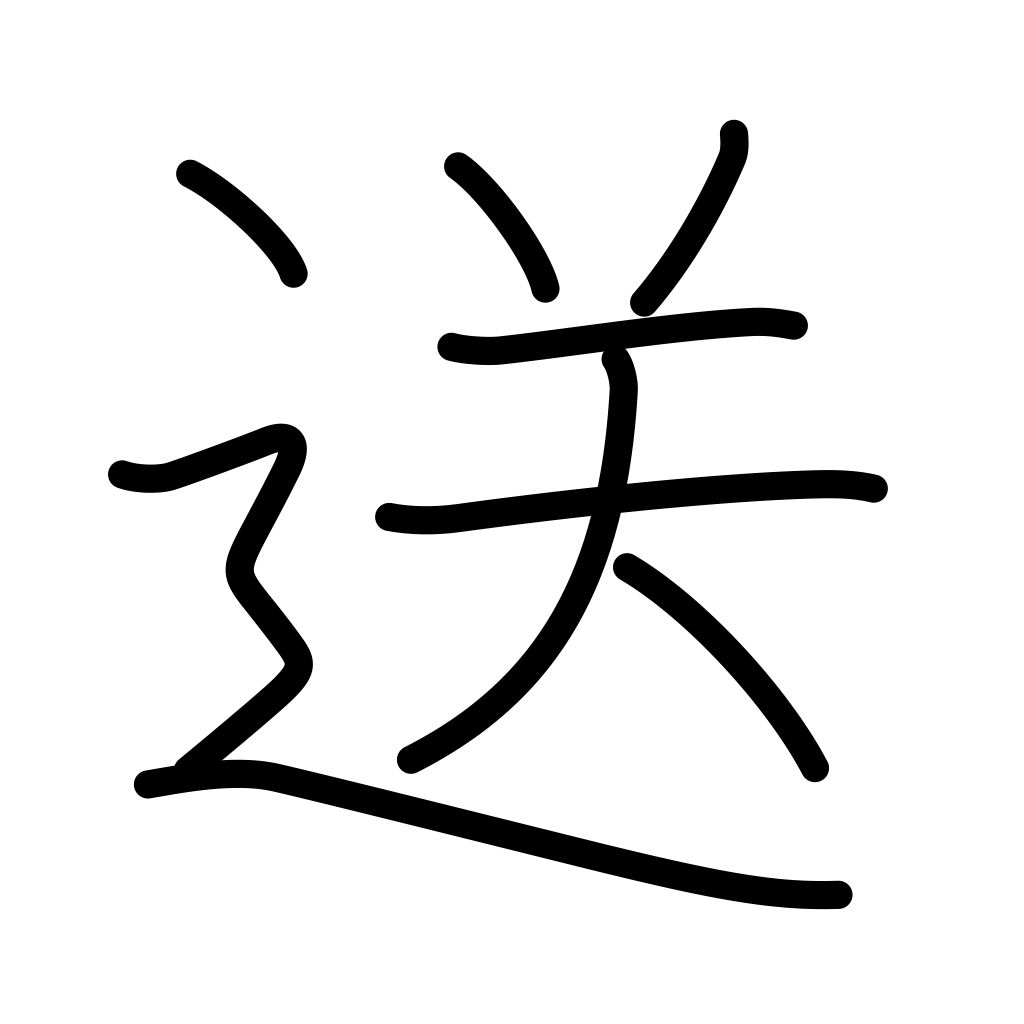
Meaning: escort, send